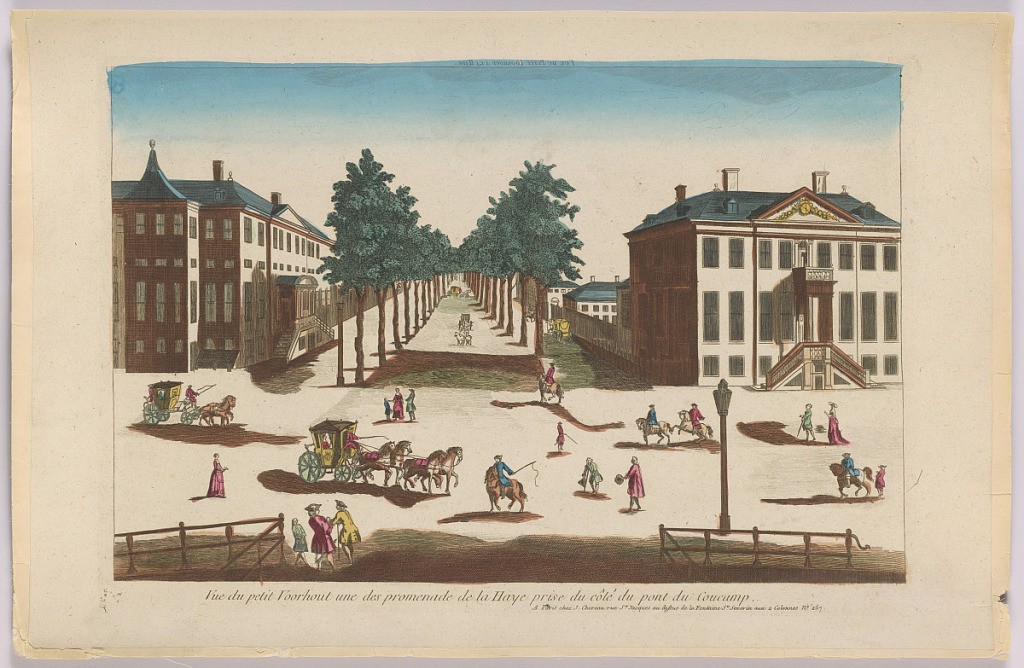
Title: Peep-Show Print
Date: mid-18th century
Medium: Engraving and brush and wash on paper
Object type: Print
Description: Peep-show print